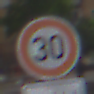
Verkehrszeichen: Geschwindigkeit30
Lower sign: HinweiseAufGefahrenDurchVerbaleAngabe5
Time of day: MorningAfternoon
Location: Outdoor (Urban)
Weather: Overcast
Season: NotSpecified
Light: Natural